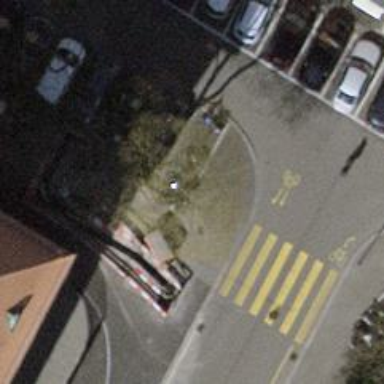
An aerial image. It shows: Bicycle parking area with stands.